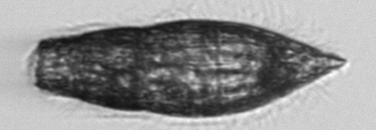
Label: Tiarina_fusus